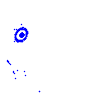
Particle: kaon